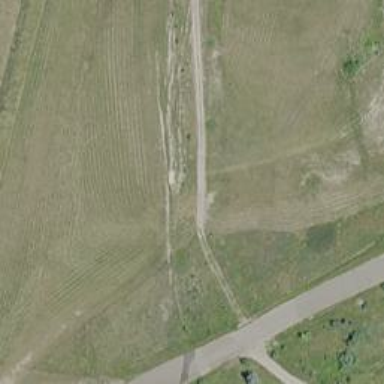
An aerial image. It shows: Disc golf tee.